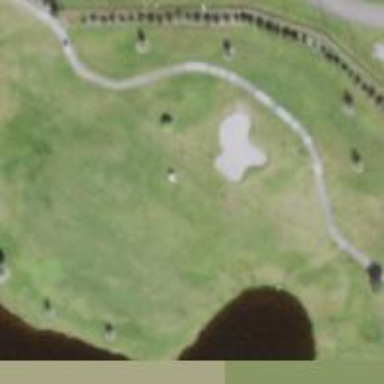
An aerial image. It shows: View of golf hole.